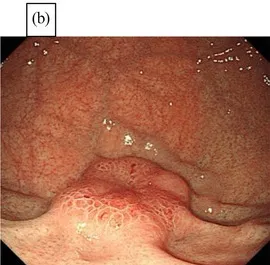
(b) EGD findings at our institution showed that the tumor was approximately 2 cm in length, and had increased in its thickness, with a reddish mucosal surface and central depression.
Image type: endoscopy (gi_endoscopy)